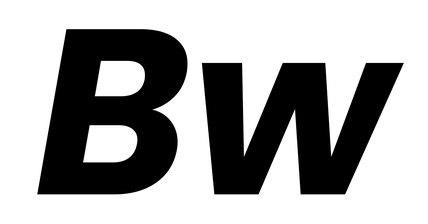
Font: Poppins-BoldItalic